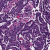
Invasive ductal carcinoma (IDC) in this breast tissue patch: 1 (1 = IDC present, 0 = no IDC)